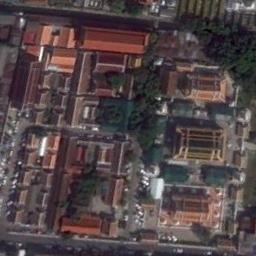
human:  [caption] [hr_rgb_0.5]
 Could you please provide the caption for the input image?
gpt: One side of the palace is lush woods and the other is a residential area .

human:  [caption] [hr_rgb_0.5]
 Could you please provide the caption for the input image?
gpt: The brown palace has lots of palaces of different sizes .

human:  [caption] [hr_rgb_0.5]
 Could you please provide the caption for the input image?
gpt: The palace is surrounded by buildings and trees .

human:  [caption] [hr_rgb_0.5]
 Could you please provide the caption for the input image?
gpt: There are many trees of different sizes beside the palace .

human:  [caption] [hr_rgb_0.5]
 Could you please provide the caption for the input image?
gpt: There are some red buildings and green trees in the palace .